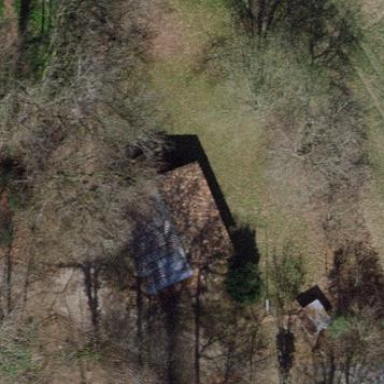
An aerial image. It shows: Cabin is depicted in the image.